Field crop: maize
Growth stage: 2
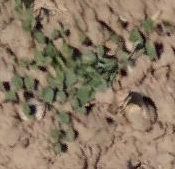
Species: convolvulus